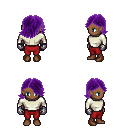
a pixel art fantasy rpg character, female body template, human, dark skin, white long-sleeve shirt, red pants, purple swoop hairstyle, metal gloves, brown shoes, four views (front, back, left, right), 2x2 character sprite sheet, small pixel art, hard edges, no anti-aliasing